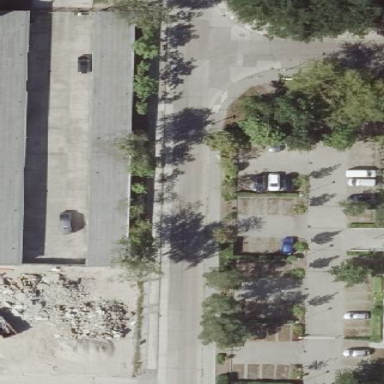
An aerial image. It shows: Street side parking area.